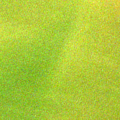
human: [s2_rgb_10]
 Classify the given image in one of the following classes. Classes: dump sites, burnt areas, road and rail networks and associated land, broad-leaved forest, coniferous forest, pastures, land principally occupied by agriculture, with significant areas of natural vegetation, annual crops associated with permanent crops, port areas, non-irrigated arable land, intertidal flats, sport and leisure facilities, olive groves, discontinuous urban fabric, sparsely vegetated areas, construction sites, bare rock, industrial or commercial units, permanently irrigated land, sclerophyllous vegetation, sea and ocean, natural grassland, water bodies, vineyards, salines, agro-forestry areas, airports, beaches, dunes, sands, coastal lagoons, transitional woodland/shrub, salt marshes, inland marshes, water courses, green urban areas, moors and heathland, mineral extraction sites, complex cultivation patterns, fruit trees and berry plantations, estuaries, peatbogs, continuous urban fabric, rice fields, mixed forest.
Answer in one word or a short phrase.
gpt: coastal lagoons